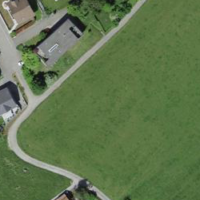
EUNIS habitat code: 25
Species observed at this site:
Lapsana communis